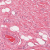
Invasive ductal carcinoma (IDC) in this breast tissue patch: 0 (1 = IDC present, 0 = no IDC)